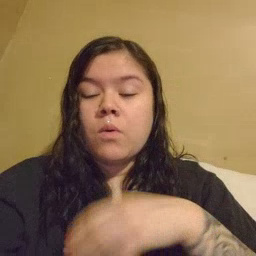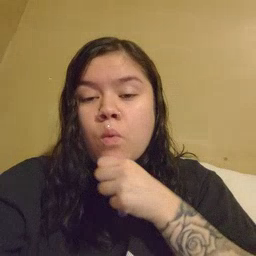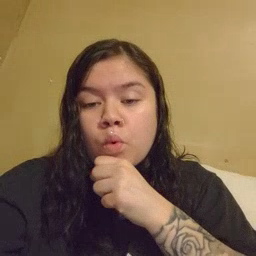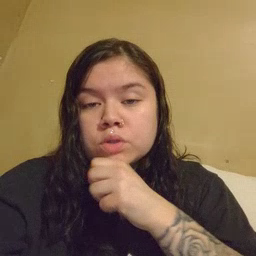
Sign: orange